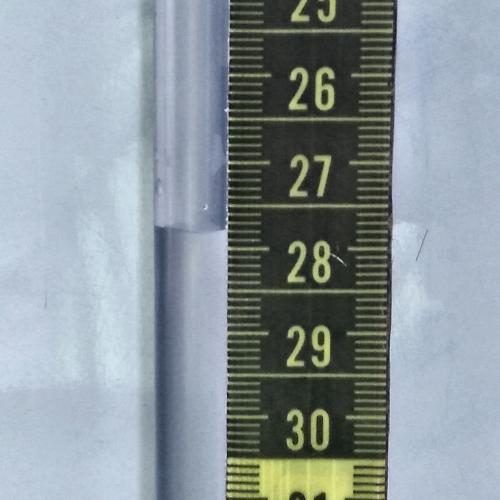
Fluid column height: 27.8 cm